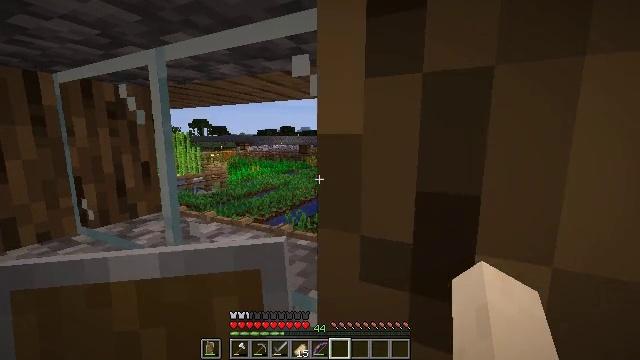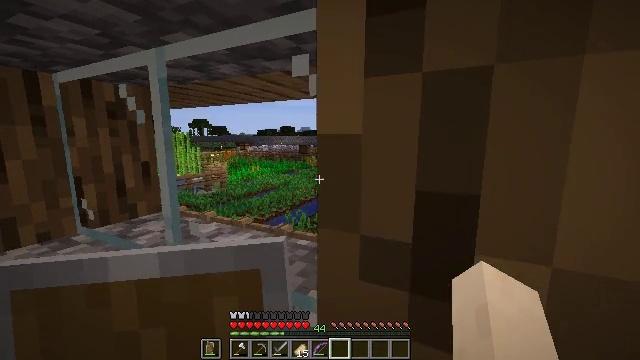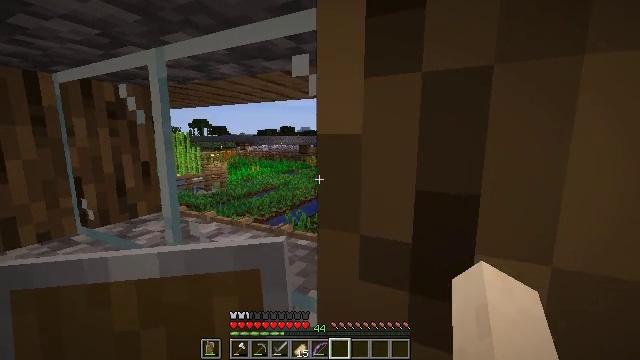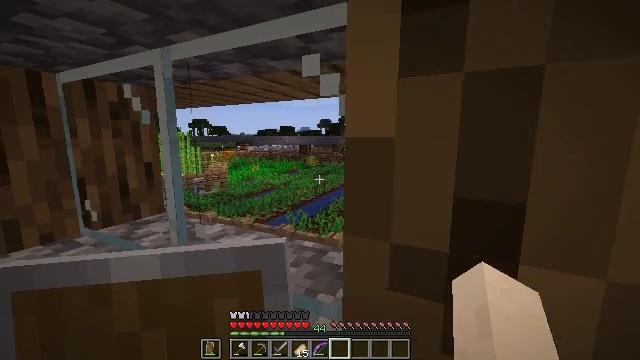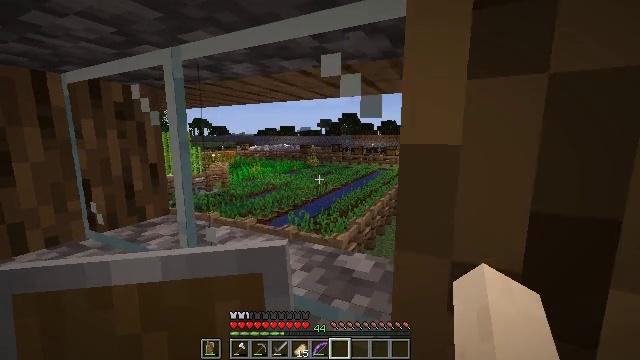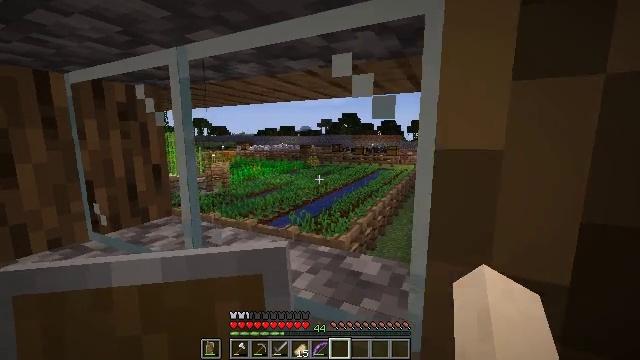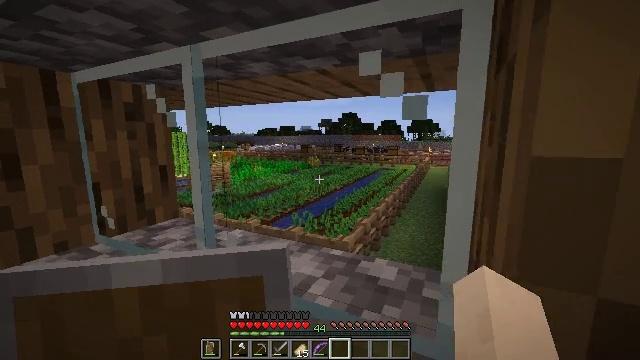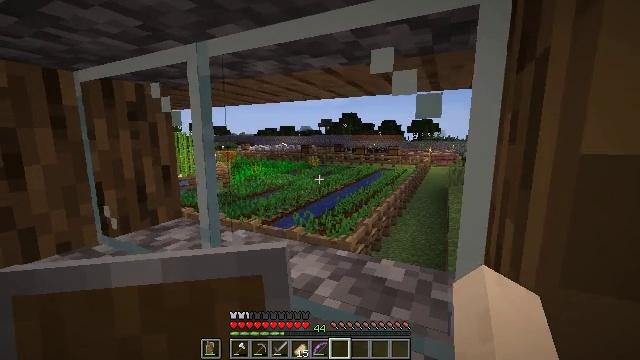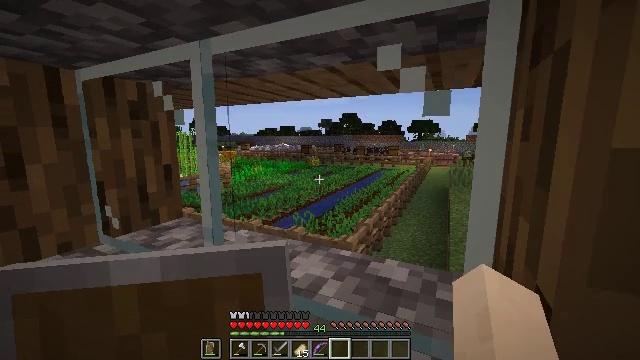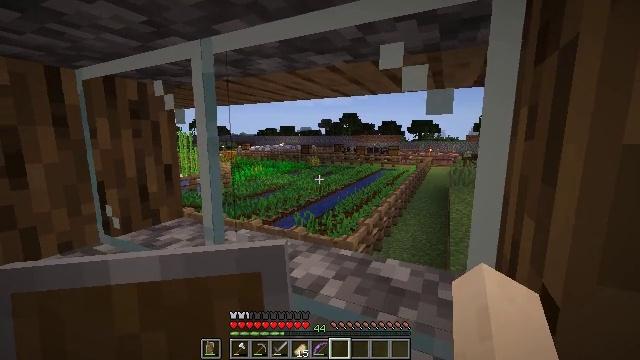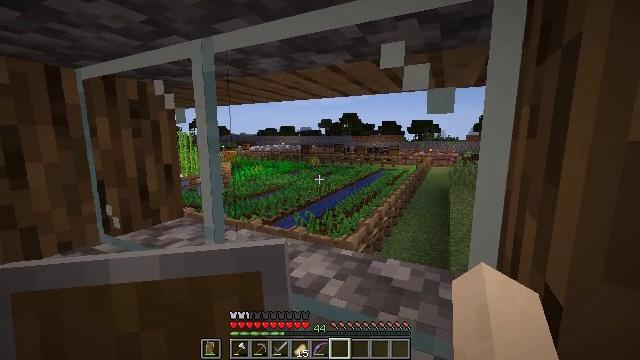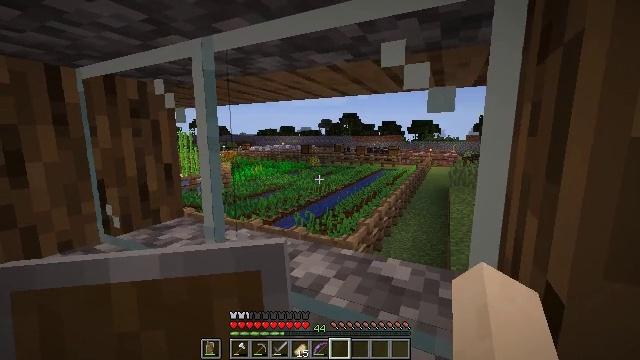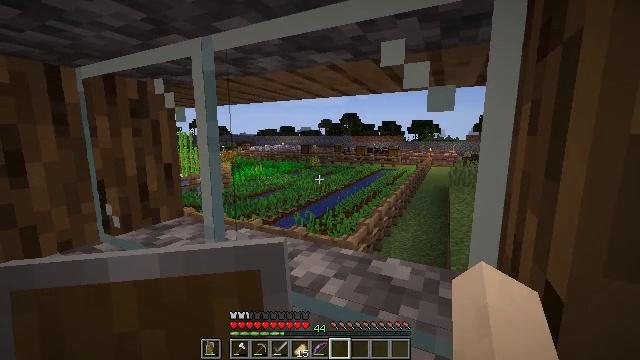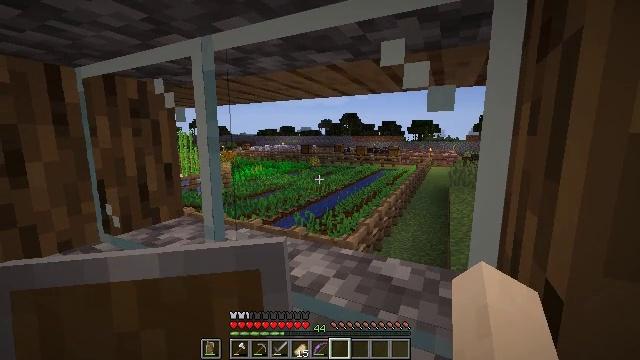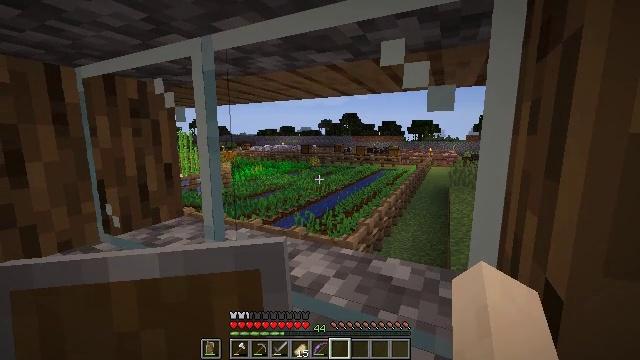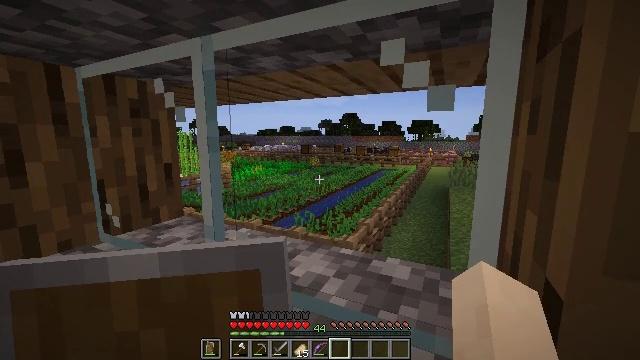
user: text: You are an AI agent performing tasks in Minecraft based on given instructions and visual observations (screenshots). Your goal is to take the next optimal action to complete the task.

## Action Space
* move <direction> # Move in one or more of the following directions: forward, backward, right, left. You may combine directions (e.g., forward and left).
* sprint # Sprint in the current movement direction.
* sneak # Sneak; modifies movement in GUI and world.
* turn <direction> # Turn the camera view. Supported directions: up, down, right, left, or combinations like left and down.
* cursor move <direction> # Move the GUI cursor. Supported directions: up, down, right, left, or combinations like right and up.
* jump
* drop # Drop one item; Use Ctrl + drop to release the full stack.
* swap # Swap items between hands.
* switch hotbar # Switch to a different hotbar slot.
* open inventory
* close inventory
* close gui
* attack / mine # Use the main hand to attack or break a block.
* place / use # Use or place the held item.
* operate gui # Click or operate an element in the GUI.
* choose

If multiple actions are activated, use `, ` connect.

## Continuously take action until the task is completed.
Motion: motion action
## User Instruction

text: Break the mob spawner.
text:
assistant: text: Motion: no_op
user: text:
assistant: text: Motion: no_op
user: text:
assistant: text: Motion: move forward
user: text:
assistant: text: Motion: move forward
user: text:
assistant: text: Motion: move forward
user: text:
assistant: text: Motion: no_op
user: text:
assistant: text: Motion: no_op
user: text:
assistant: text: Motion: no_op
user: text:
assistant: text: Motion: no_op
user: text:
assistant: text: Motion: no_op
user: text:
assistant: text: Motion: no_op
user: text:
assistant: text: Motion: no_op
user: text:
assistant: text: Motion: no_op
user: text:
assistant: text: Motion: no_op
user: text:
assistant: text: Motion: no_op
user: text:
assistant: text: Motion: no_op
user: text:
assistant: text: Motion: no_op
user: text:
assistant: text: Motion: no_op
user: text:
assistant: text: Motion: no_op
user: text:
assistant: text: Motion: no_op
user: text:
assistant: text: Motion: no_op
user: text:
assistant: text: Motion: no_op
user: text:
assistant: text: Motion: no_op
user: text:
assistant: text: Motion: no_op
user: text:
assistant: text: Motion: no_op
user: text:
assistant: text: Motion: no_op
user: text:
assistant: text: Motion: no_op
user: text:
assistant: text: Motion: no_op
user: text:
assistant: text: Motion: no_op
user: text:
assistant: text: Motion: no_op